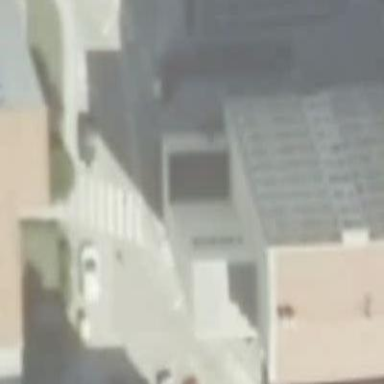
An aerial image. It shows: Part of building.